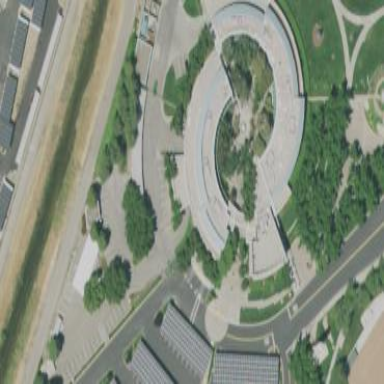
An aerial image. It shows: Government office building.